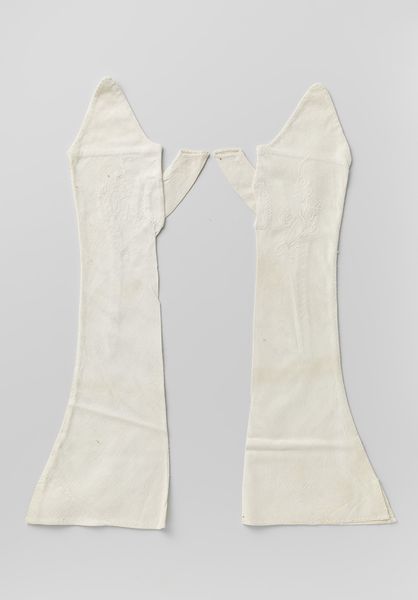
Titel: Mitaine van witte keperkatoen geboruurd met floraal motief van witte vloszijde
Standort: Amsterdam
Institution: Rijksmuseum
Schlagwörter: weiß, damen, daumen, grau, handschuh, handschuhe, spitze, tragen, bild, stoff, paar, fancy, hands, white, ladies, old, spitz, woman, sewing, two, foto, fotografie, hand, glove, costume, feet, flat, stulpen, fabric, silk, couple, pair, model, arms, clothes, garment, historical, cloth, fingers, long, lying, gloves, clothing, photograph, pointed, sleeves, historic, linen, cream, white background, tissue, wtf, edwardian, stretched, socks, cotton, thumbs, thumb, vintage, mittens, graceful, hosiery, off white, lwhite, tapered, gamaschen, product, fingerless, sleek, women's, ceram, ecru